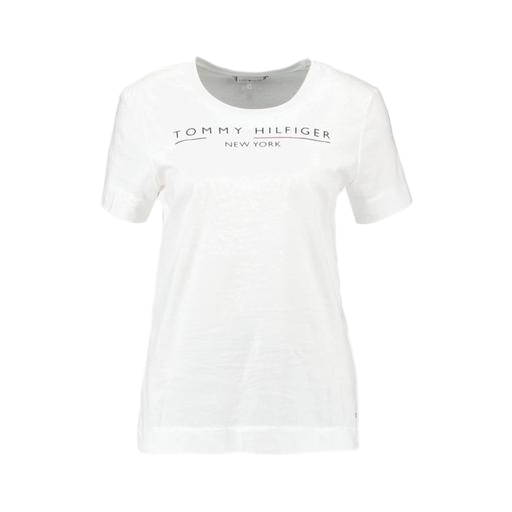
t-shirt twist graphic, white logo-print t-shirt, white logo print t-shirt, white background